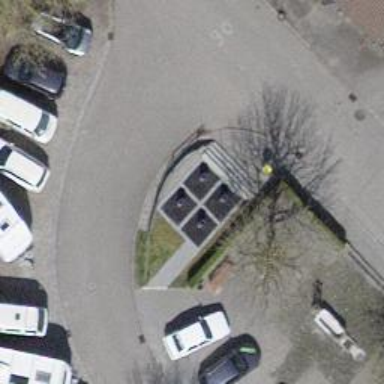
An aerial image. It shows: Recycling container at amenity designated for recycling.